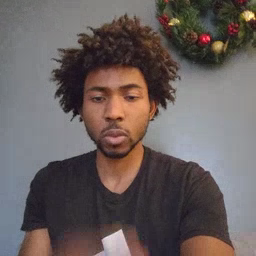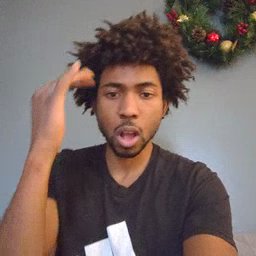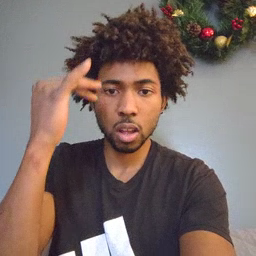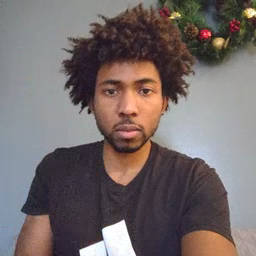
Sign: why